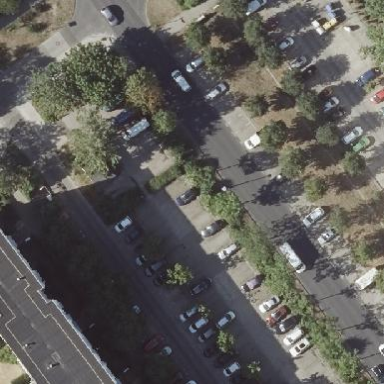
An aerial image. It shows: Street-side parking area with concrete surface.